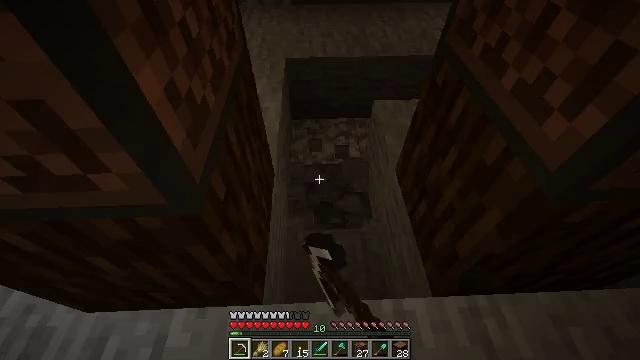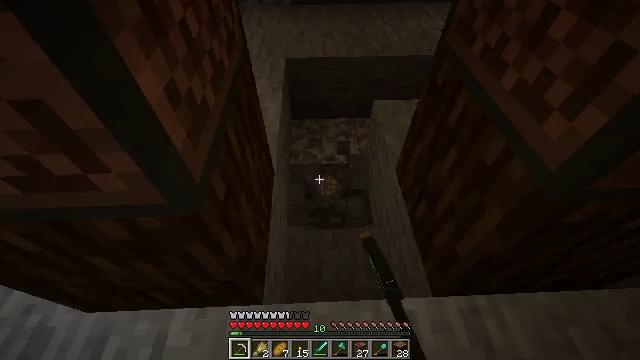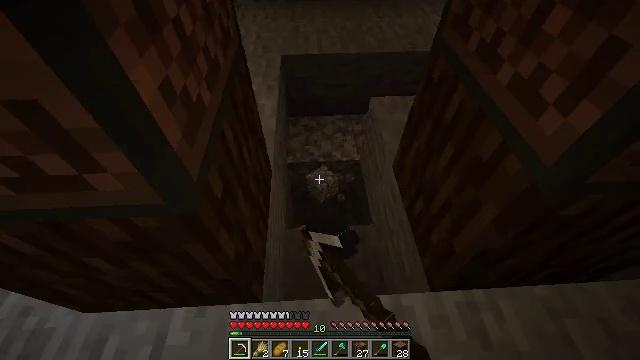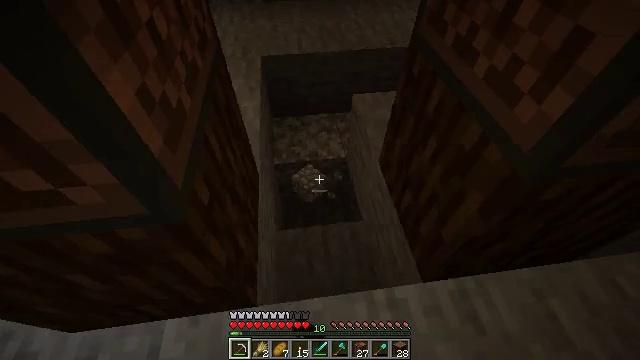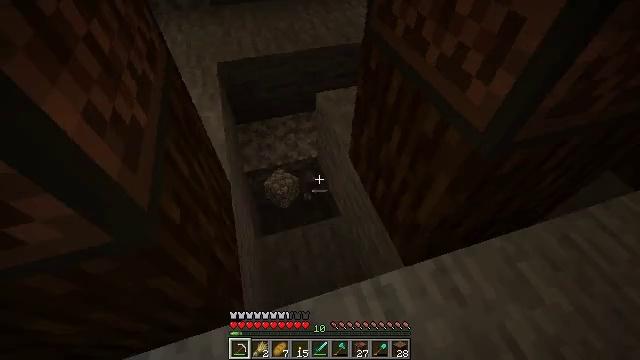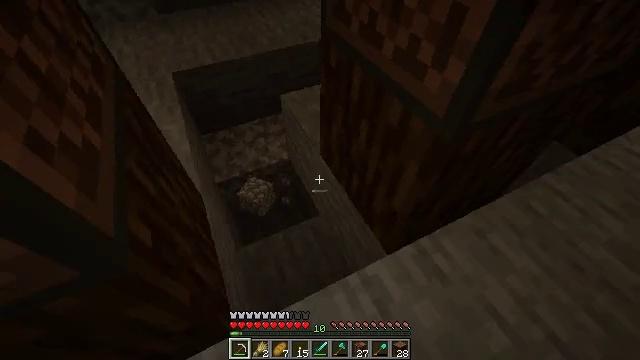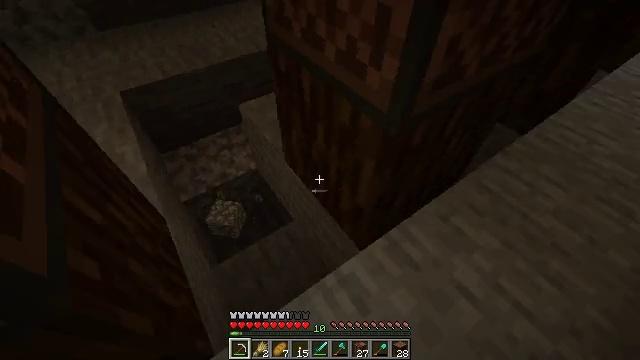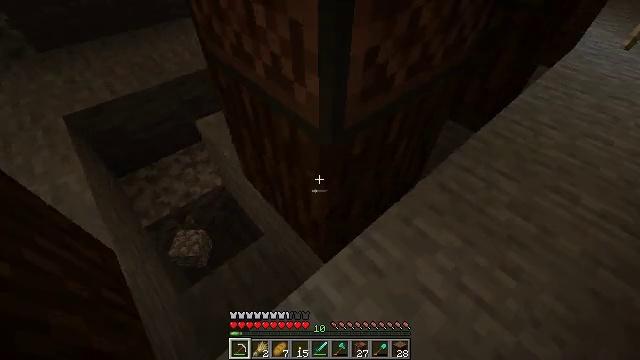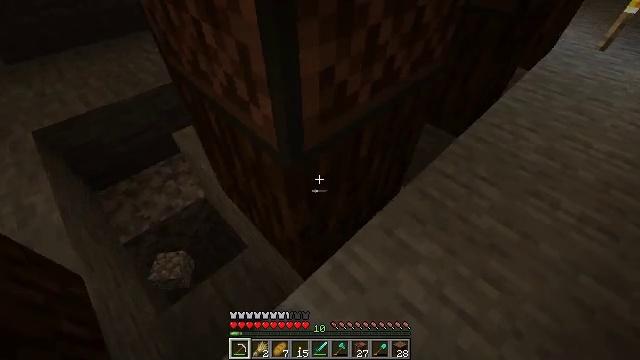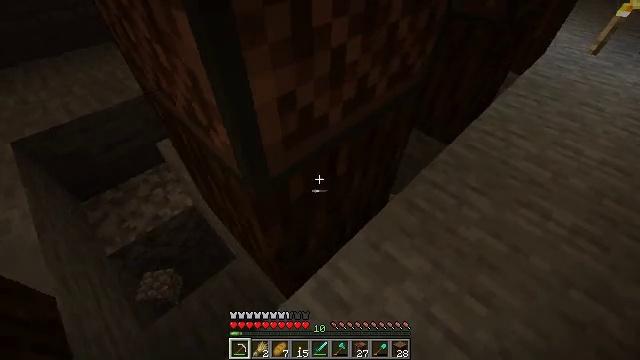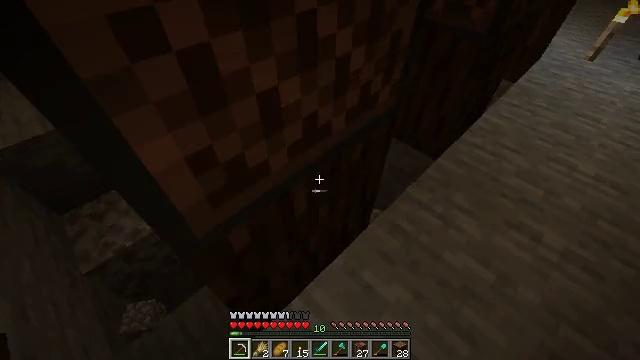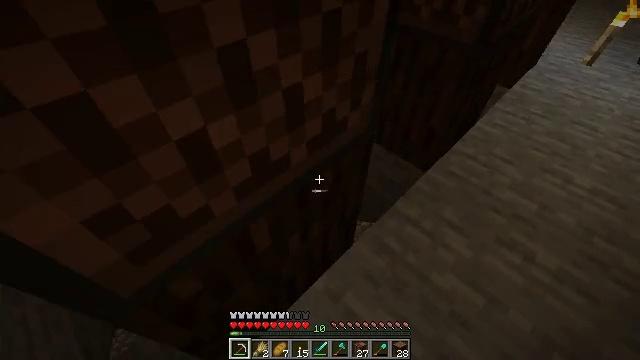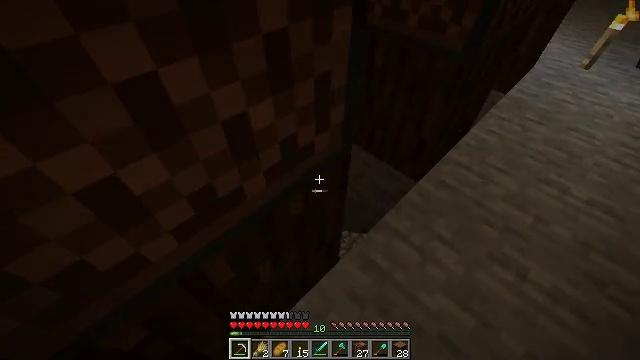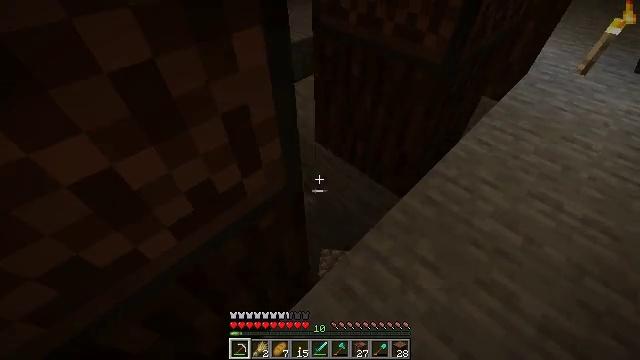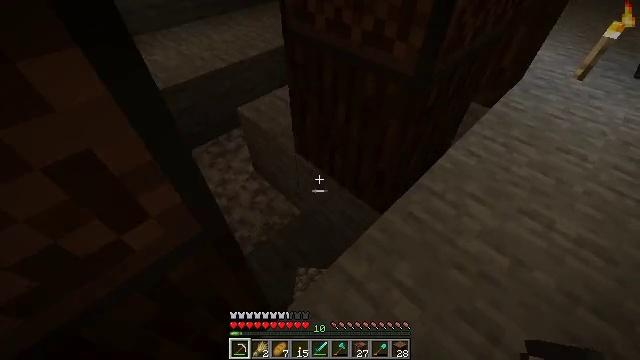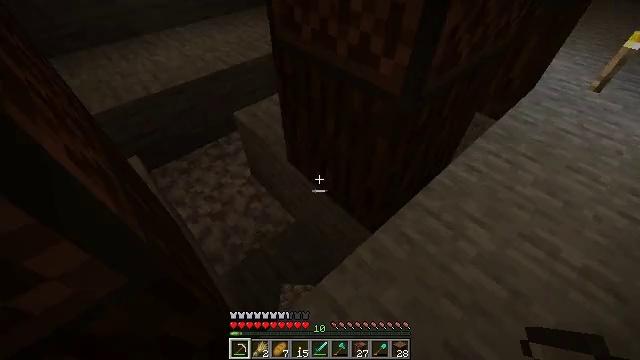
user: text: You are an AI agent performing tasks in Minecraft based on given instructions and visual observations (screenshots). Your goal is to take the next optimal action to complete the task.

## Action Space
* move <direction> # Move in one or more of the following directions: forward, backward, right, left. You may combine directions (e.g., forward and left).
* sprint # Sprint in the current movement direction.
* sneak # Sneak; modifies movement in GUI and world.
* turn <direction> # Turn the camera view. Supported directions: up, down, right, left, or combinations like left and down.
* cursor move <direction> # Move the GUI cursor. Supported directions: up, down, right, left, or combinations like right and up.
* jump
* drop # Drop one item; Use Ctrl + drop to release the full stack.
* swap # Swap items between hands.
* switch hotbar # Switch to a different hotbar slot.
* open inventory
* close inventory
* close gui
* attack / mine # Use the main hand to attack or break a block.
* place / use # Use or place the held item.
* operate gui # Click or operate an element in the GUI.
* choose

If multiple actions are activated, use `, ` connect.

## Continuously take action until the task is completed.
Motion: motion action
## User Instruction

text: Digging the diorite for building material.
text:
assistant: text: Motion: attack / mine
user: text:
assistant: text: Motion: attack / mine
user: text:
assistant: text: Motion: turn right
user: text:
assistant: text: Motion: turn right
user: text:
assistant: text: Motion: turn right
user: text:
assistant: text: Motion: move right, turn right
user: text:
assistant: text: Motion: move forward and move right, turn right and up
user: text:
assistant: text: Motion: move forward and move right, turn right
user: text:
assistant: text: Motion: move forward and move right
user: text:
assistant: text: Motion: move forward and move right
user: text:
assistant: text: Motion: move forward and move right
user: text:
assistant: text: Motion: move forward and move right
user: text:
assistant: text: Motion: move forward and move right
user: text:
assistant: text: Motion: move forward and move right
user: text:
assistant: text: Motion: move forward and move right, turn left
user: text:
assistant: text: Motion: move forward and move right, turn left
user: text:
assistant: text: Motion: move right, turn left
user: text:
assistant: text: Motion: turn left
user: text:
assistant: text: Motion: turn left
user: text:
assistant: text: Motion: turn left
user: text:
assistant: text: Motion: turn left
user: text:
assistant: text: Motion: turn left
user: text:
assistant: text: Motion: no_op
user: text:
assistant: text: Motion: attack / mine
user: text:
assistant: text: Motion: attack / mine
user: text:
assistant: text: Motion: attack / mine
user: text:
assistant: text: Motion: attack / mine
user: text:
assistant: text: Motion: attack / mine
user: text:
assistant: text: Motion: attack / mine
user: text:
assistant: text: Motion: attack / mine